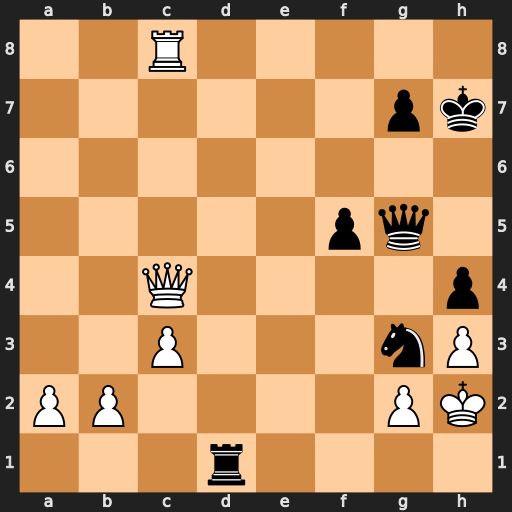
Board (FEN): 2R5/6pk/8/5pq1/2Q4p/2P3nP/PP4PK/3r4
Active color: w
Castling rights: -
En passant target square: -
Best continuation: Qg8+ Kg6 Qe8+ Kh6 Qh8+